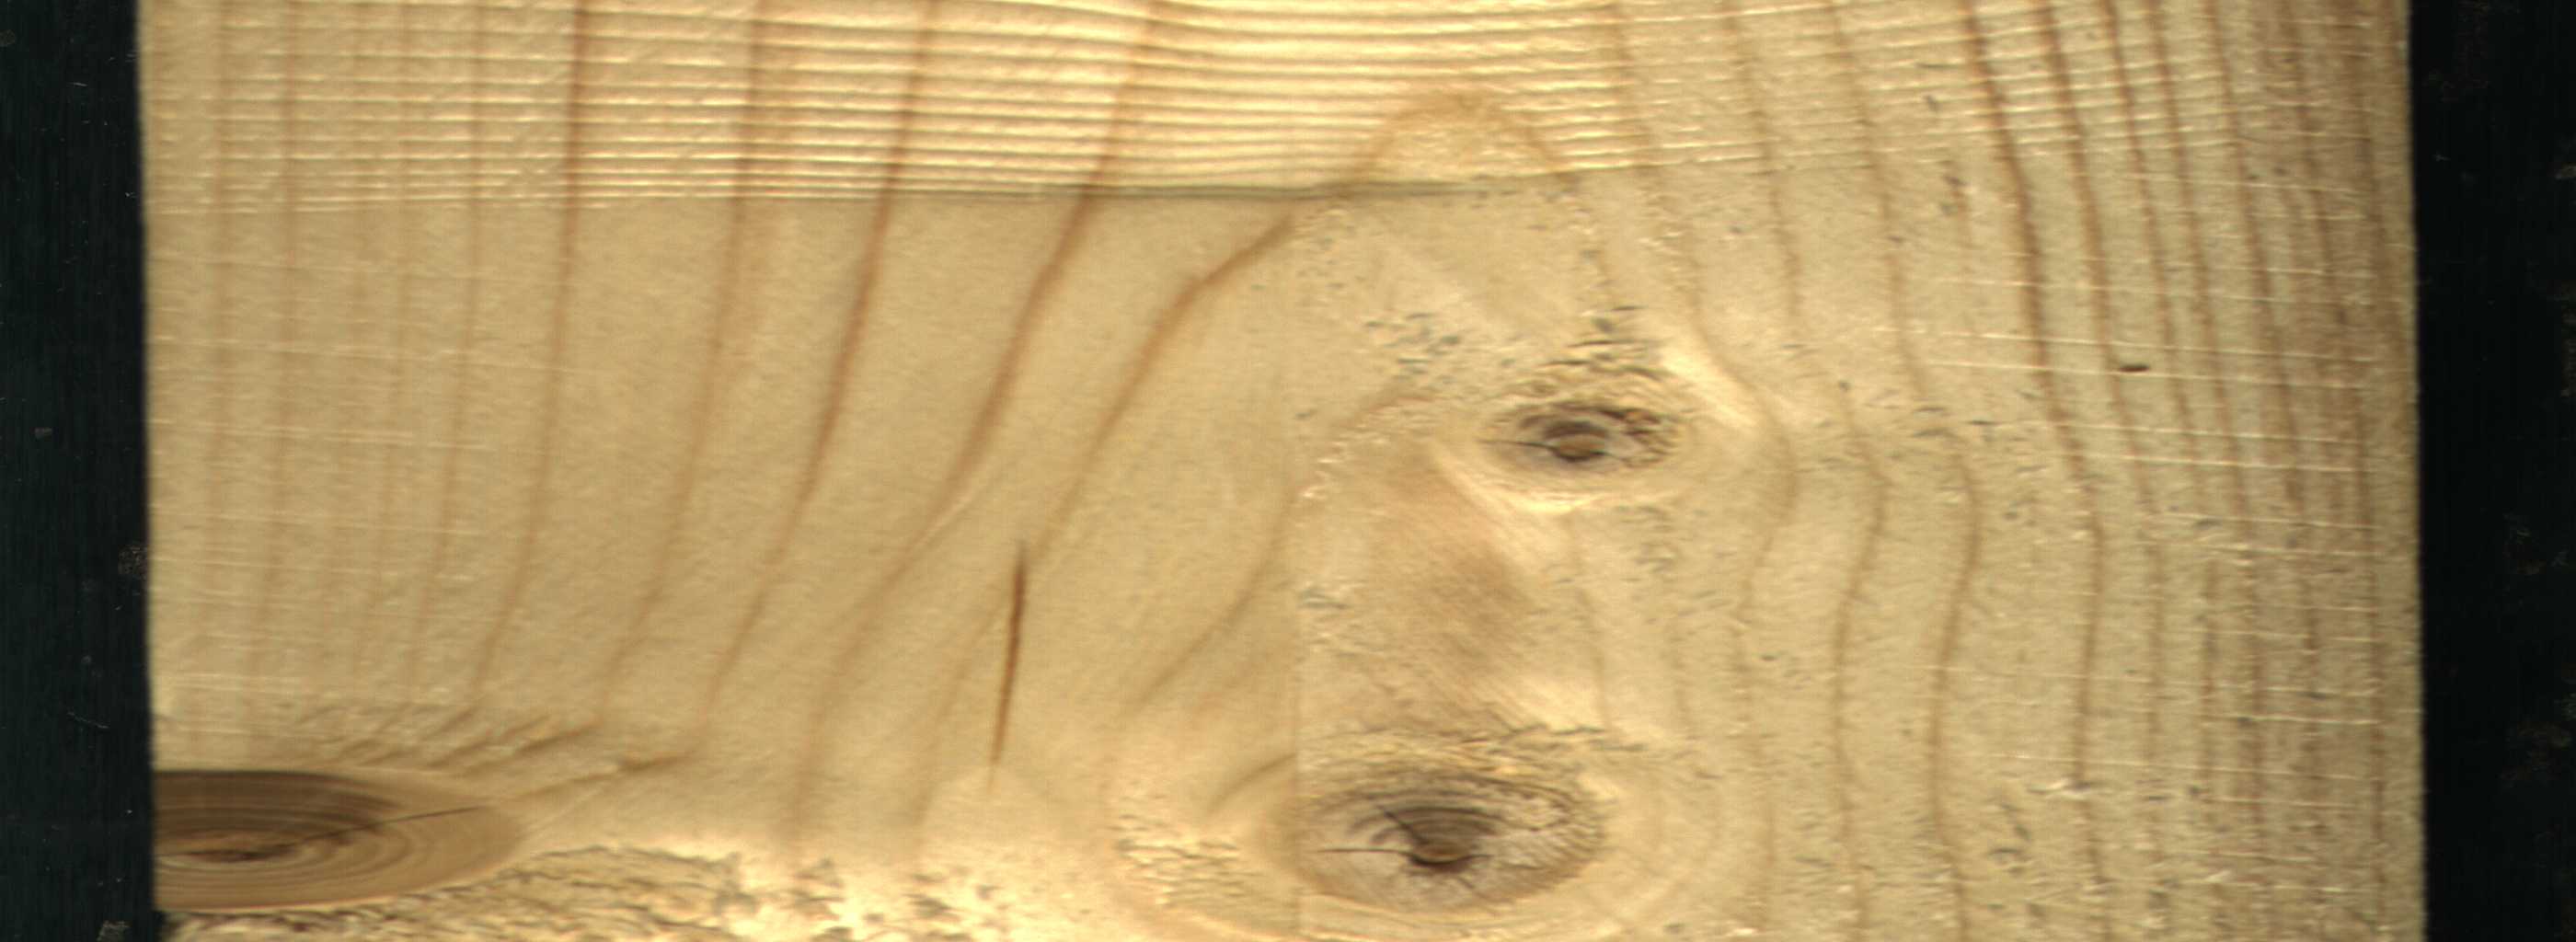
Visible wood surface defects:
knot_with_crack
knot_with_crack
knot_with_crack